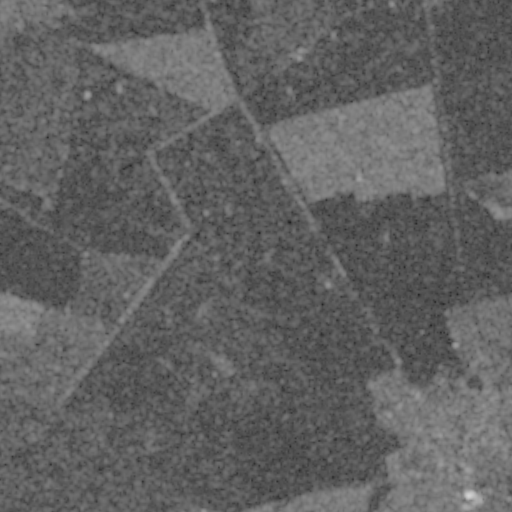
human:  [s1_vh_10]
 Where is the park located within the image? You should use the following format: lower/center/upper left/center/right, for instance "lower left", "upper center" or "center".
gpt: The park is located in the lower right of the image.
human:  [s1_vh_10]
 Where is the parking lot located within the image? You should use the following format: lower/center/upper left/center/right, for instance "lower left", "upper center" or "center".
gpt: The parking lot is located in the lower right of the image.
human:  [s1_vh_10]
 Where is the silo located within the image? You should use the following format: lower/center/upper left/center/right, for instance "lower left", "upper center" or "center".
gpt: The silo is located in the lower right of the image.
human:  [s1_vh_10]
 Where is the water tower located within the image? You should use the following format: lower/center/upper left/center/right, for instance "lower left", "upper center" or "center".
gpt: The water tower is located in the lower right of the image.
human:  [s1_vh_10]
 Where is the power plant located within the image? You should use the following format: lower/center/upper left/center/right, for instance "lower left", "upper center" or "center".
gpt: There is no power plant in the image.

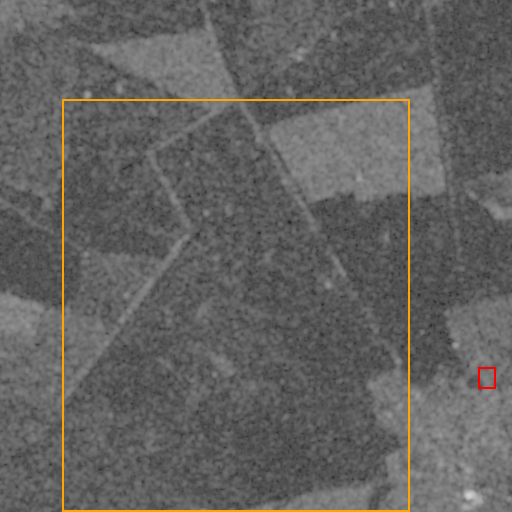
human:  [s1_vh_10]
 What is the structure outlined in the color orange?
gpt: The structure outlined in orange is a crop field.
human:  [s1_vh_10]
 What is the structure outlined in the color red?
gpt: The structure outlined in red is a park.
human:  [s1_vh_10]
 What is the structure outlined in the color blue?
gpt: There is no blue outline.